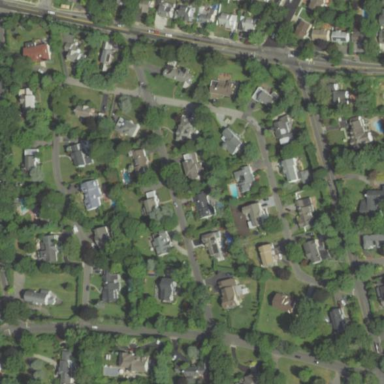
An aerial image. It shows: Single-family residential area.